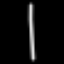
Label: line